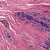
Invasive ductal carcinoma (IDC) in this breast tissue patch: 0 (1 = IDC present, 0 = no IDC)